Question: I want to use the JFace PopupDialog as lightweight dialog for user input. But I have some problems with the background color of text widgets.
As you can see below in <URL>, a SWT.MULTI text widget has no background and border, a SWT.SINGLE text widget has no background.
I tried to override the background color with:
'''
Text comment = new Text(composite, SWT.MULTI|SWT.BORDER);
comment.setFocus();
comment.setBackground(new Color(Display.getDefault(), new RGB(000, 000, 000)));
// method of PopupDialog
applyBackgroundColor(new Color(Display.getDefault(), new RGB(000, 000, 000)), comment);
'''
Does anybody has any idea how to handle this properly?
Thanks in advance!

As requested, here is the source for the popup. I subclassed the PopupDialog, as I wanted the popup to be opened next to the Cursor location:
'''
public class MouseLocationPopupDialog extends PopupDialog {
private final static int SHELL_STYLE = PopupDialog.INFOPOPUP_SHELLSTYLE;
public MouseLocationPopupDialog(Shell parent, String infoText) {
this(parent, SHELL_STYLE, true, false, false, false, false, null, infoText);
}
public MouseLocationPopupDialog(Shell parent, String titleText, String infoText) {
this(parent, SHELL_STYLE, true, false, false, false, false, titleText, infoText);
}
public MouseLocationPopupDialog(Shell parent, String infoText, final Point size) {
this(parent, infoText);
getShell().setSize(size);
}
public MouseLocationPopupDialog(Shell parent, int shellStyle, boolean takeFocusOnOpen, boolean persistSize, boolean persistLocation, boolean showDialogMenu, boolean showPersistActions, String titleText, String infoText) {
super(parent, shellStyle, takeFocusOnOpen, persistSize, persistLocation, showDialogMenu, showPersistActions, titleText, infoText);
}
@Override
protected void adjustBounds() {
super.adjustBounds();
Display d = Display.getCurrent();
if (d == null) {
d = Display.getDefault();
}
Point point = d.getCursorLocation();
getShell().setLocation(point.x + 9, point.y + 14);
}
}
'''
The actual usage is as follows:
'''
final PopupDialog dialog = new MouseLocationPopupDialog(HandlerUtil.getActiveShell(event), "Title", "Bottom bar") {
@Override
protected Control createDialogArea(Composite parent) {
Control composite = super.createDialogArea(parent);
Composite table = new Composite((Composite) composite, SWT.NONE);
table.setLayout(new GridLayout(2, true));
// text is a member variable
text = new Text(table, SWT.SINGLE | SWT.BORDER);
Button submit = new Button(table, SWT.PUSH);
return composite;
}
@Override
protected Control createContents(Composite parent) {
Control contents = super.createContents(parent);
final Color backgroundColor = new Color(Display.getCurrent(), new RGB(255, 255, 255));
text.setBackground(backgroundColor);
final Color foregroundColor = new Color(Display.getCurrent(), new RGB(0,0,0));
text.setForeground(foregroundColor);
backgroundColor.dispose();
foregroundColor.dispose();
return contents;
}
};
dialog.open();
'''
Note that this Popup is independent from other UI elements: The code will not wait for the completion of the popups 'open()' like other JFace dialogs (e.g. TitleAreaDialog)
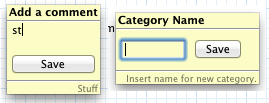
Answer: First of all, use 'SWT.BORDER' instead of 'SWT.BORDER_SOLID'.
:
Try to override the method 'getBackground()' of 'PopupDialog' and let it return the color you want. Your code probably is in 'createDialogArea(..)' and 'PopupDialog' applies this color to basically everything your code.
If you only want to change the background color of specific controls, you could try the following:
'''
@Override
protected Control createContents(Composite parent) {
Composite contents = super.createContents(parent);
// set the color here
return contents;
}
'''